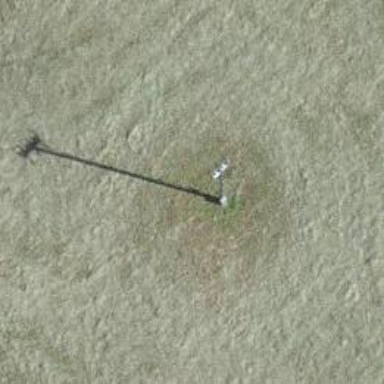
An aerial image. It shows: Utility pole in the area.